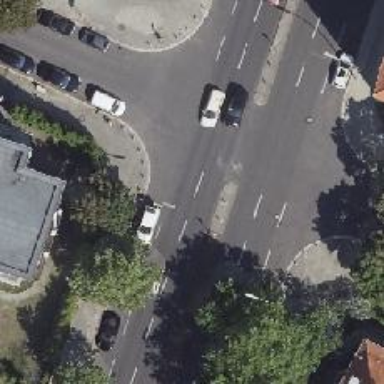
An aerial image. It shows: Unmarked road crossing.